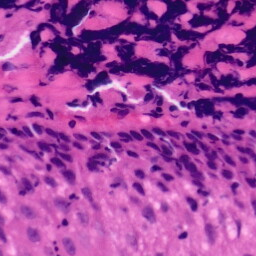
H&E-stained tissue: Tonsil